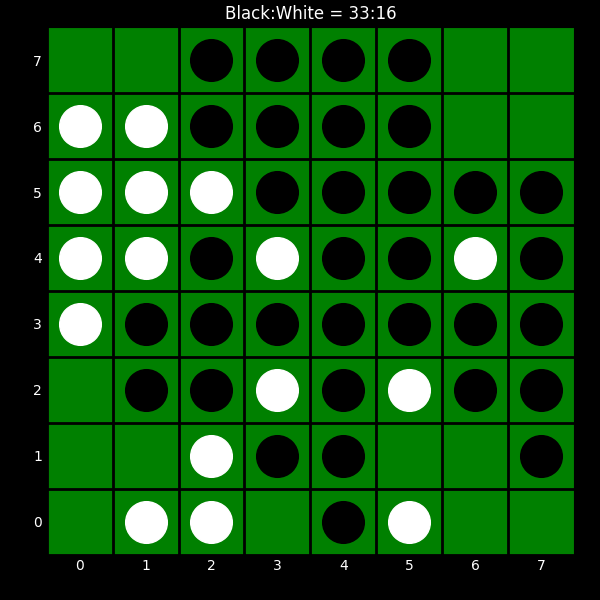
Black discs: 33
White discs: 16